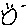
Label: sun